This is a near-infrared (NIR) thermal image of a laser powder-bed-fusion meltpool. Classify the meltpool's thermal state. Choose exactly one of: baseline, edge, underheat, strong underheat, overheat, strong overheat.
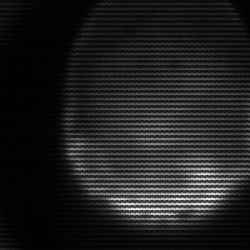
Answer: edge